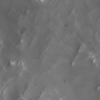
Label: not_dusty